Aerial crown-view tile of a tropical tree (Barro Colorado Island, Panama), acquired 20250124:
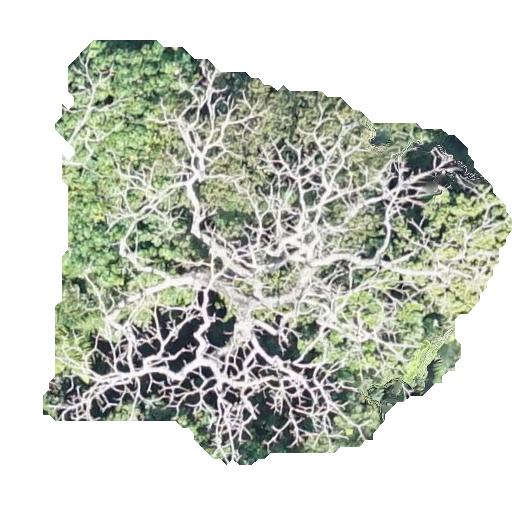
Species: Alseis blackiana
GBIF accepted scientific name: Alseis blackiana
Crown area: 211.455 m²